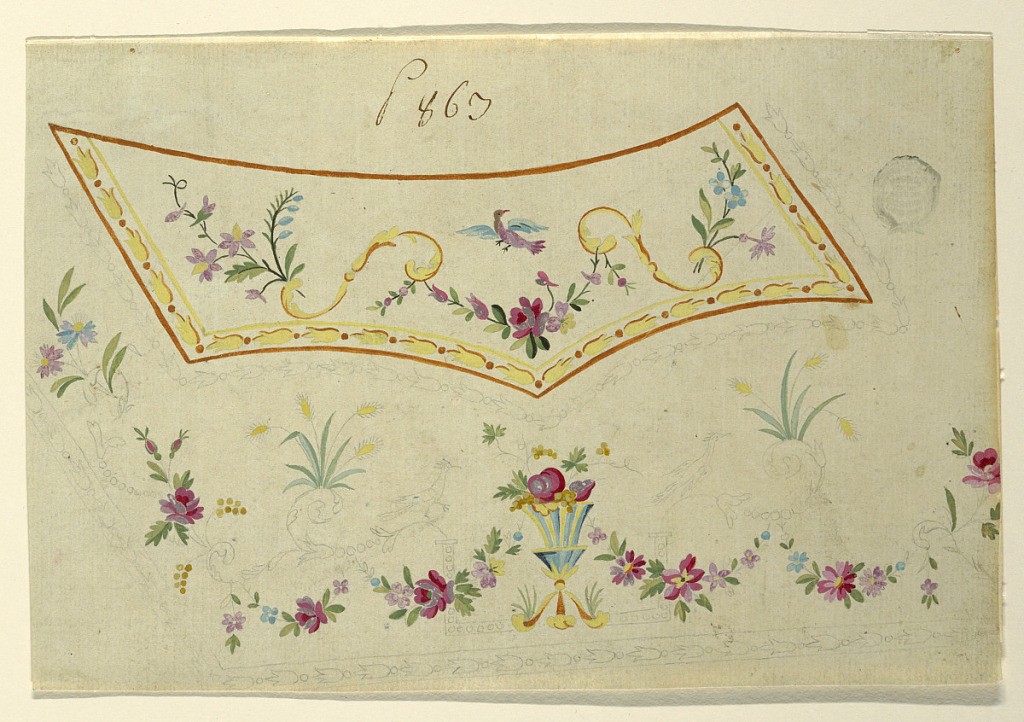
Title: Unfinished Design for the Embroidery of a Man's Waistcoat of Pattern No. 863 of the "Fabrique de St. Ruf"
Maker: Fabrique de Saint Ruf, Lyon, France
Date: ca. 1785
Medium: Graphite, brush and gouache on grayish paper
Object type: Drawing
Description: Left bottom corner. Very slightly rising bottom edge. Flower festoons and flower boughs and plants rising from "S" slopes and spirals. Birds. Bottom center: a fruit bowl. Reverse, in opposite direction: fragment of an unfinished design, pencil, ink. Rows of perspectively shown rings alternating with dots.